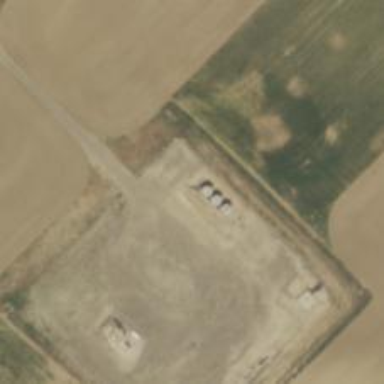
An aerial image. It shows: Storage tank with man-made structure.